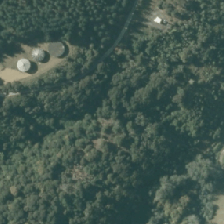
Land cover: manuka_kanuka